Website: apple
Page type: account-selection
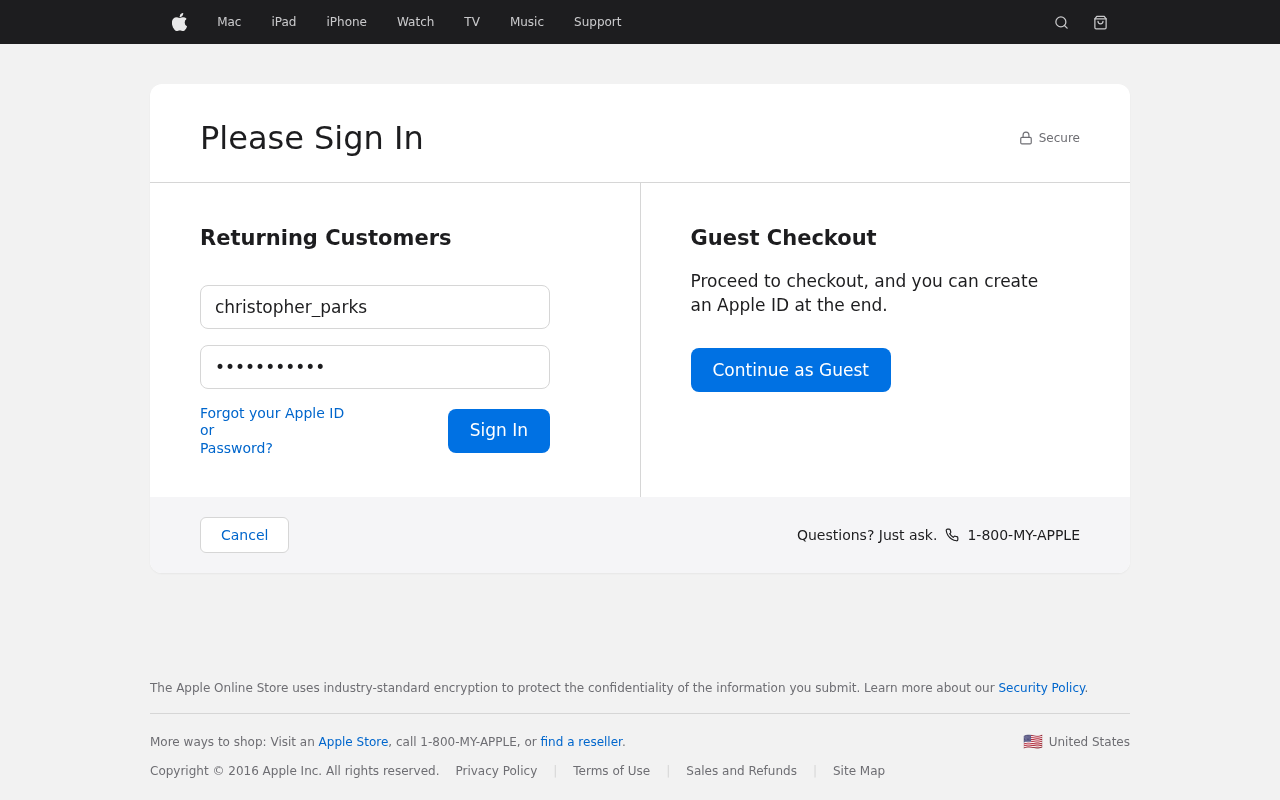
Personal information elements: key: PII_LOGIN_USERNAME
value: christopher_parks